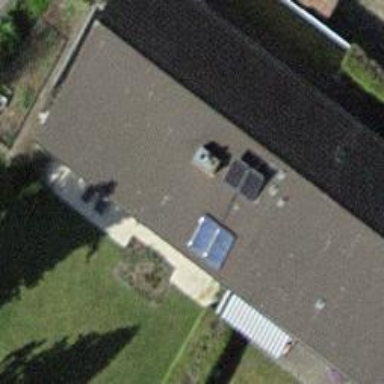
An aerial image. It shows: Gabled roof on building that houses apartments.